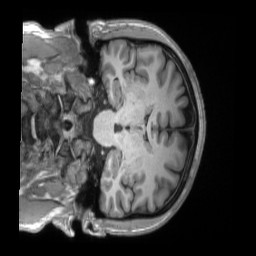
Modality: T1w
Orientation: coronal
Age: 33
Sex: male
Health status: ill
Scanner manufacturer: siemens
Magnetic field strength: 3 T
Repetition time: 2.2 s
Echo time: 0.00157 s